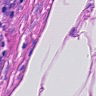
Metastatic tissue present: no